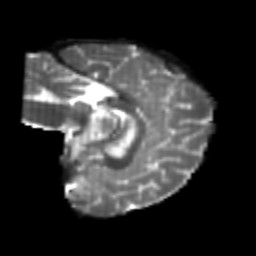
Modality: T2w
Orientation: sagittal
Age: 24
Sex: female
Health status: healthy
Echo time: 0.074 s